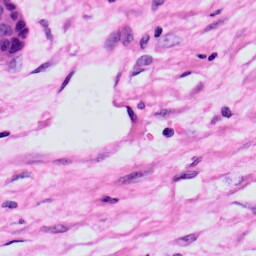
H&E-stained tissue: Skin